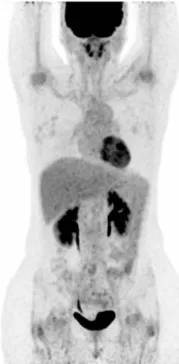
FDG-PET/CT. Completely disappeared bone.
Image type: radiology (pet)